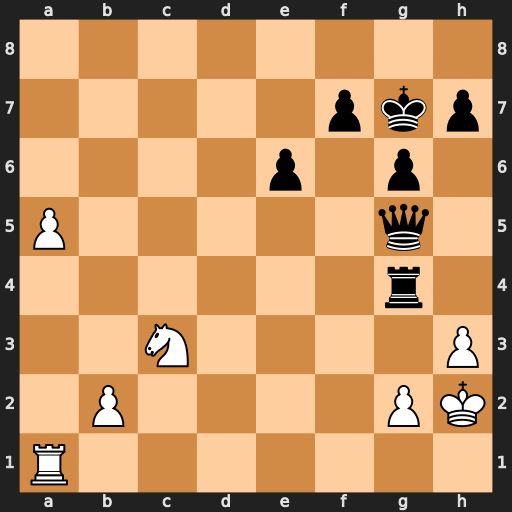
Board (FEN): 8/5pkp/4p1p1/P5q1/6r1/2N4P/1P4PK/R7
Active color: w
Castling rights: -
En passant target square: -
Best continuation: hxg4 Qh6+ Kg1